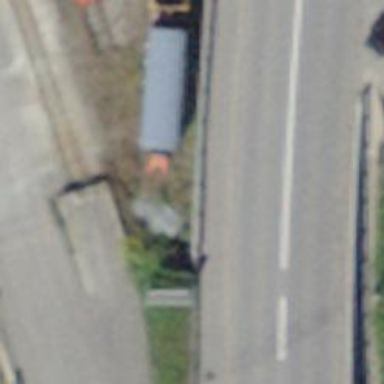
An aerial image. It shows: Railway buffer stop.